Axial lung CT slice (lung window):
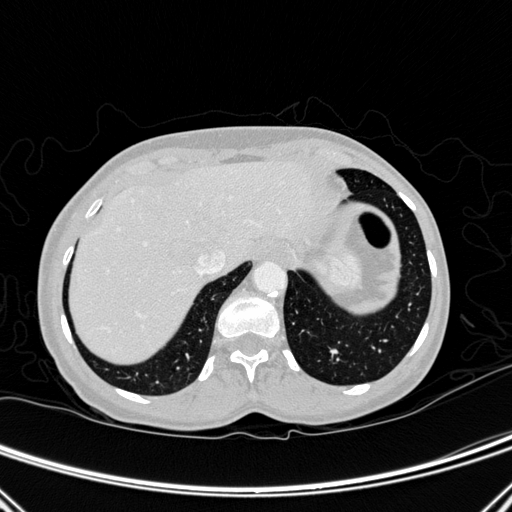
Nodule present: no